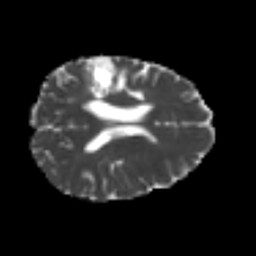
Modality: MD
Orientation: axial
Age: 45
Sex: female
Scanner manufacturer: siemens
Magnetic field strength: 3 T
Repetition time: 4.987 s
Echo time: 0.0792 s